Aerial crown-view tile of a tropical tree (Barro Colorado Island, Panama), acquired 20241216:
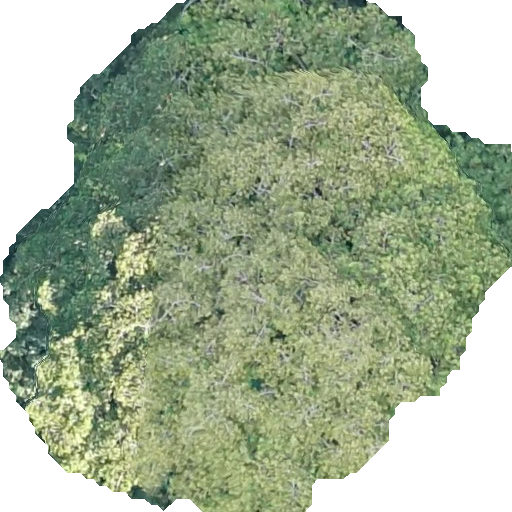
Species: Virola surinamensis
GBIF accepted scientific name: Virola surinamensis
Crown area: 294.531 m²